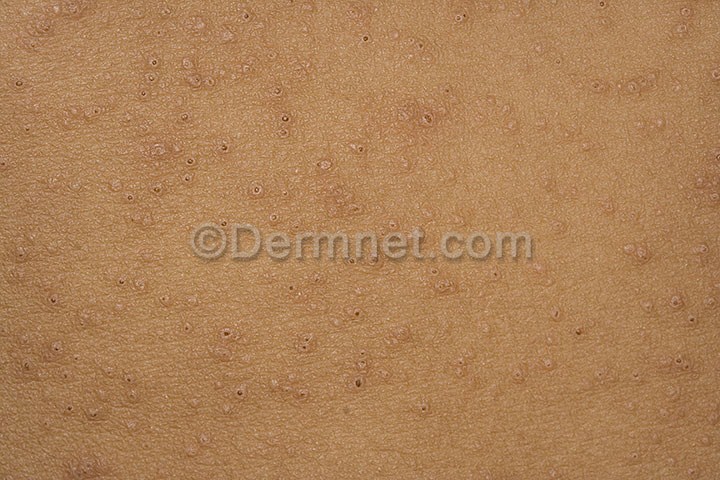
Disease: Exanthems and Drug Eruptions